Question: I have html and body set to 100% and same with loading-view but loading view doesn't have 100% height.
'''
body {
position: relative;
min-height: 98%;
width: 98%;
display: table;
}
html {
height: 100%;
}
@font-face{
font-family:CaviarDreamsBold;
src:url('CaviarDreamsBold.ttf');
}
/*
**** Circular Selection ****
*/
.CircularSelectionView {
display: block;
position: relative;
}
.CircularSelectionObject {
display: block;
position: absolute;
width: 90px;
height: 90px;
}
.CircularObjectIcon {
width: 100%;
height: 75%;
}
.CircularObjectTitle {
width: 100%;
height: 20%;
text-align: center;
color: black;
}
/*
**** Loading ****
*/
loading-view {
display: block;
width: 100%;
height: 100%;
}
loading-content {
display: block;
opacity: 0;
width: 100%;
height: 100%;
}
.loaderAnimator {
display: block;
position: absolute;
width: 100%;
height: 100%;
left: 0px;
top: 0px;
opacity: 0;
overflow: hidden;
font-family: "Arial", sans-serif;
}
.wordElement {
position: absolute;
padding: 12px;
background-color: #d9975e;
color: white;
text-align: center;
font-size: 18pt;
border-radius: 12px;
}
/*
**** Tab View ****
*/
tab-view {
display: table;
}
tab-bar {
display: table-row;
width: 100%;
height: 36px;
}
.tabBarButton {
height: 100%;
float: left;
background-color: white;
color: #999999;
border-radius: 6px;
margin: 5px 0px;
padding: 3px 0px;
text-align: center;
font-family: CaviarDreamsBold, "Arial", sans-serif;
/*-webkit-transition: background-color 1.0s linear;
-moz-transition: background-color 1.0s linear;
-o-transition: background-color 1.0s linear;
-ms-transition: background-color 1.0s linear;
transition: background-color 1.0s linear;
-webkit-transition: all 1.0s linear;
-moz-transition: color 1.0s linear;
-o-transition: color 1.0s linear;
-ms-transition: color 1.0s linear;
transition: color 1.0s linear;*/
}
tab-content {
display: table-row;
width: 100%;
}
tab-item {
position: relative;
display: block;
width: 100%;
height: 100%;
}
'''
html
'''
<!---->
<loading-view>
<loading-content>
<tool-bar></tool-bar>
<tab-view id="tabView">
<tab-bar></tab-bar>
<tab-content>
<!-- First tab-content will show on page load -->
<tab-item data-title="Meat Pizzas">
<circular-view id="exampleView" data-object-class="exampleObject" data-autoloop-interval="1000 ">
<circular-object data-icon="Resources/ExamplePizza.png">0</circular-object>
<circular-object data-icon="Resources/ExamplePizza.png">1</circular-object>
<circular-object data-icon="Resources/ExamplePizza.png">2</circular-object>
<circular-object data-icon="Resources/ExamplePizza.png">3</circular-object>
<circular-object data-icon="Resources/ExamplePizza.png">4</circular-object>
<circular-object data-icon="Resources/ExamplePizza.png">5</circular-object>
<circular-object data-icon="Resources/ExamplePizza.png">6</circular-object>
<circular-object data-icon="Resources/ExamplePizza.png">7</circular-object>
<circular-object data-icon="Resources/ExamplePizza.png">8</circular-object>
<circular-object data-icon="Resources/ExamplePizza.png">9</circular-object>
<circular-object data-icon="Resources/ExamplePizza.png">10</circular-object>
<!-- Last object in the list is the
first to be featured on page load -->
</circular-view>
</tab-item>
<tab-item data-title="Second Thing">
<div style="width:100%; height:100%; background-color:gray;">
View 2
</div>
</tab-item>
<tab-item data-title="Third Thing">
<div style="width:100%; height:100%; background-color:lightgray;">
View 3
</div>
</tab-item>
</tab-content>
</tab-view>
</loading-content>
</loading-view>
</body>
'''
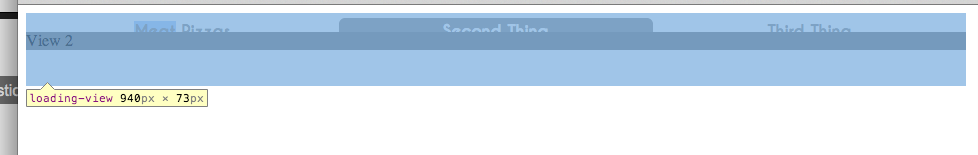
Answer: Your custom element has 100% height of '<body>', but you need to make '<body>' 100% height of '<html>'.
The problems with your
'''
body {
min-height: 98%;
display: table;
}
'''
are that
- 'min-height'- 'height''height''min-height'
Then, you must use
'''
body {
height: 98%;
}
'''
instead of the code above.